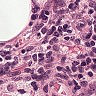
Metastatic tissue present: no